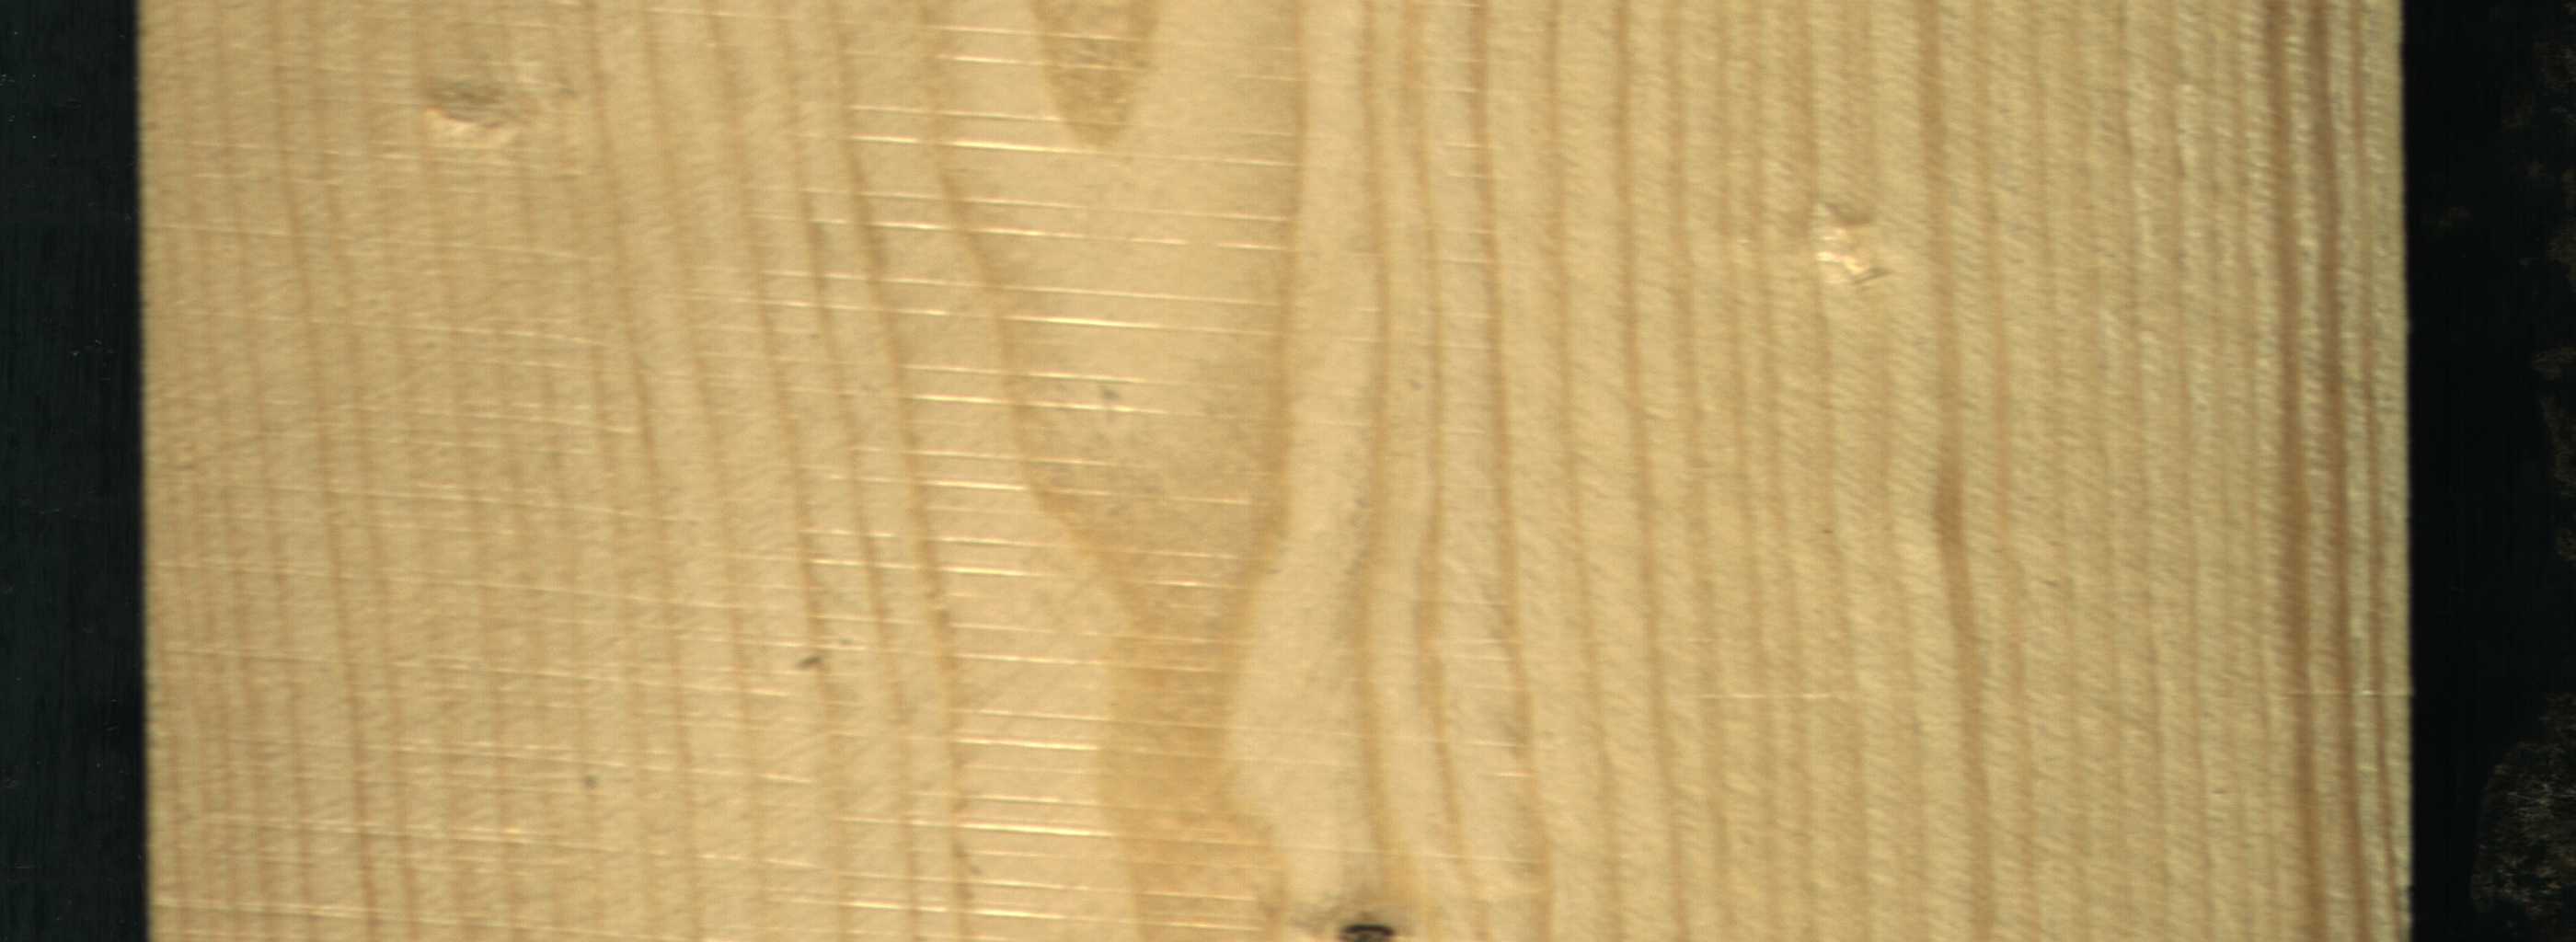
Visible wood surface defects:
Dead_Knot